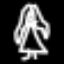
Label: angel